Question: I am working on a function that drawing some transparent line on the canvas, the problem is , there is some "ball shape" on the line as the screenshot show.
Here is my code:
'''
canvas = new Canvas(alteredBitmap);
paint = new Paint();
paint.setAntiAlias(true);
paint.setStrokeWidth(width);
paint.setColor(color);
paint.setStyle(Paint.Style.STROKE);
paint.setStrokeJoin(Paint.Join.ROUND);
paint.setStrokeCap(Paint.Cap.ROUND);
paint.setAlpha(alpha);
matrix_draw = new Matrix();
canvas.drawBitmap(bmp, matrix_draw, paint);
setImageBitmap(alteredBitmap);
'''
press the button to set alpha
'''
public void setAlpha(int alpha) {
this.alpha = alpha;
paint.setAlpha(alpha);
}
'''
And the listener
'''
drawListener = new OnTouchListener() {
@Override
public boolean onTouch(View v, MotionEvent event) {
int action = event.getAction();
switch (action) {
case MotionEvent.ACTION_DOWN:
downx = getPointerCoords(event)[0];// event.getX();
downy = getPointerCoords(event)[1];// event.getY();
break;
case MotionEvent.ACTION_MOVE:
upx = getPointerCoords(event)[0];// event.getX();
upy = getPointerCoords(event)[1];// event.getY();
canvas.drawLine(downx, downy, upx, upy, paint);
invalidate();
downx = upx;
downy = upy;
break;
case MotionEvent.ACTION_UP:
// upx = getPointerCoords(event)[0];// event.getX();
// upy = getPointerCoords(event)[1];// event.getY();
// canvas.drawLine(downx, downy, upx, upy, paint);
// invalidate();
break;
case MotionEvent.ACTION_CANCEL:
break;
default:
break;
}
return true;
}
};
final float[] getPointerCoords(MotionEvent e) {
final int index = e.getActionIndex();
final float[] coords = new float[] { e.getX(index), e.getY(index) };
Matrix matrix = new Matrix();
getImageMatrix().invert(matrix);
matrix.postTranslate(getScrollX(), getScrollY());
matrix.mapPoints(coords);
return coords;
}
'''
Thanks a lot for helping

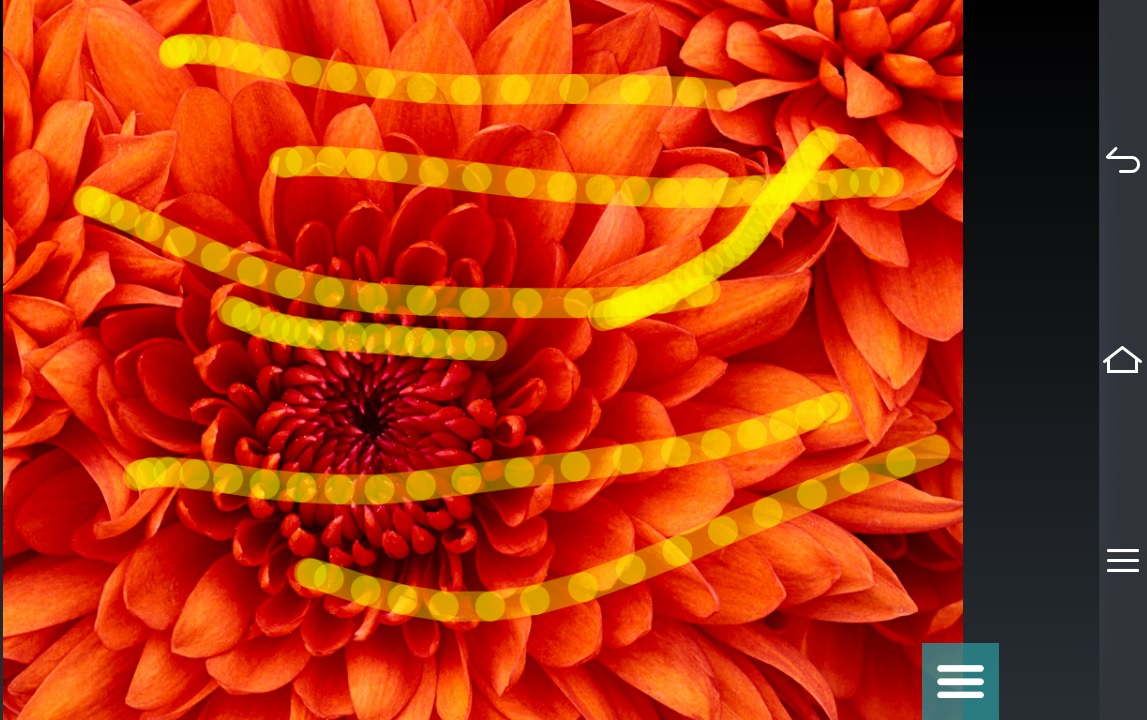
Answer: The ball shapes are where each line segment overlaps the previous one. You can fix this by using a second image overlaid on top of the image that you are editing.
Initialize the overlay image to completely transparent and make it the same size as the image you are editing.
'''
ImageView overlayImageView = findViewById(R.id.overlay);
Bitmap overlayBitmap = Bitmap.createBitmap(imageWidth, imageHeight, Bitmap.Config.ARGB_8888);
overlayBitmap.erase(0x00000000); // transparent
overlayImageView.setImageBitmap(overlayBitmap);
'''
Inside 'setAlpha()' set the alpha of the overlay image to the alpha value.
'''
overlayImageView.setImageAlpha((float)alpha / 255.0f);
'''
When the user is drawing a line, in the 'case MotionEvent.ACTION_MOVE' block, draw the line onto the overlay image instead, but at full opacity. Because all line segments are drawn at full opacity, there won't be any ball shapes where they overlap, but the line will still appear transparent because of the alpha value applied to the overlay image.
In case 'MotionEvent.ACTION_UP', transfer the line onto the image by drawing the overlay image onto the target image using canvas draw calls, using the alpha value set in 'setAlpha()', and then clear the overlay image to transparent.